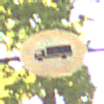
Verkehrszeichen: VerbotFuerKraftfahrzeugeUeberDreiKommaFuenfTonnen
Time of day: Midday
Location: Outdoor (Nature)
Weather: PartlyCloudy
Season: NotSpecified
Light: Natural